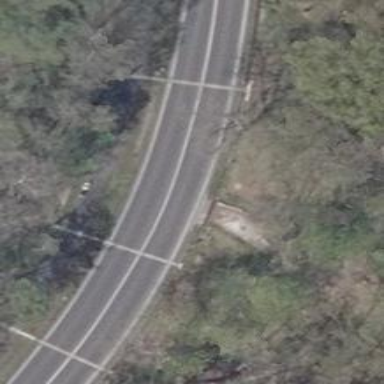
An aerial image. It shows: Tertiary road with asphalt surface.